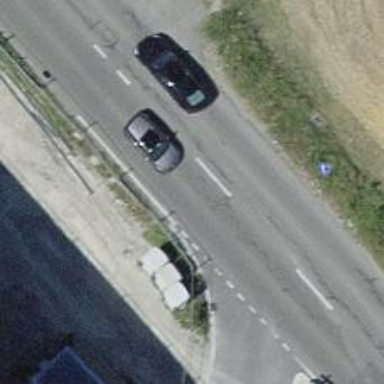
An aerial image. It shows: Road with traffic signals.